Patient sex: M
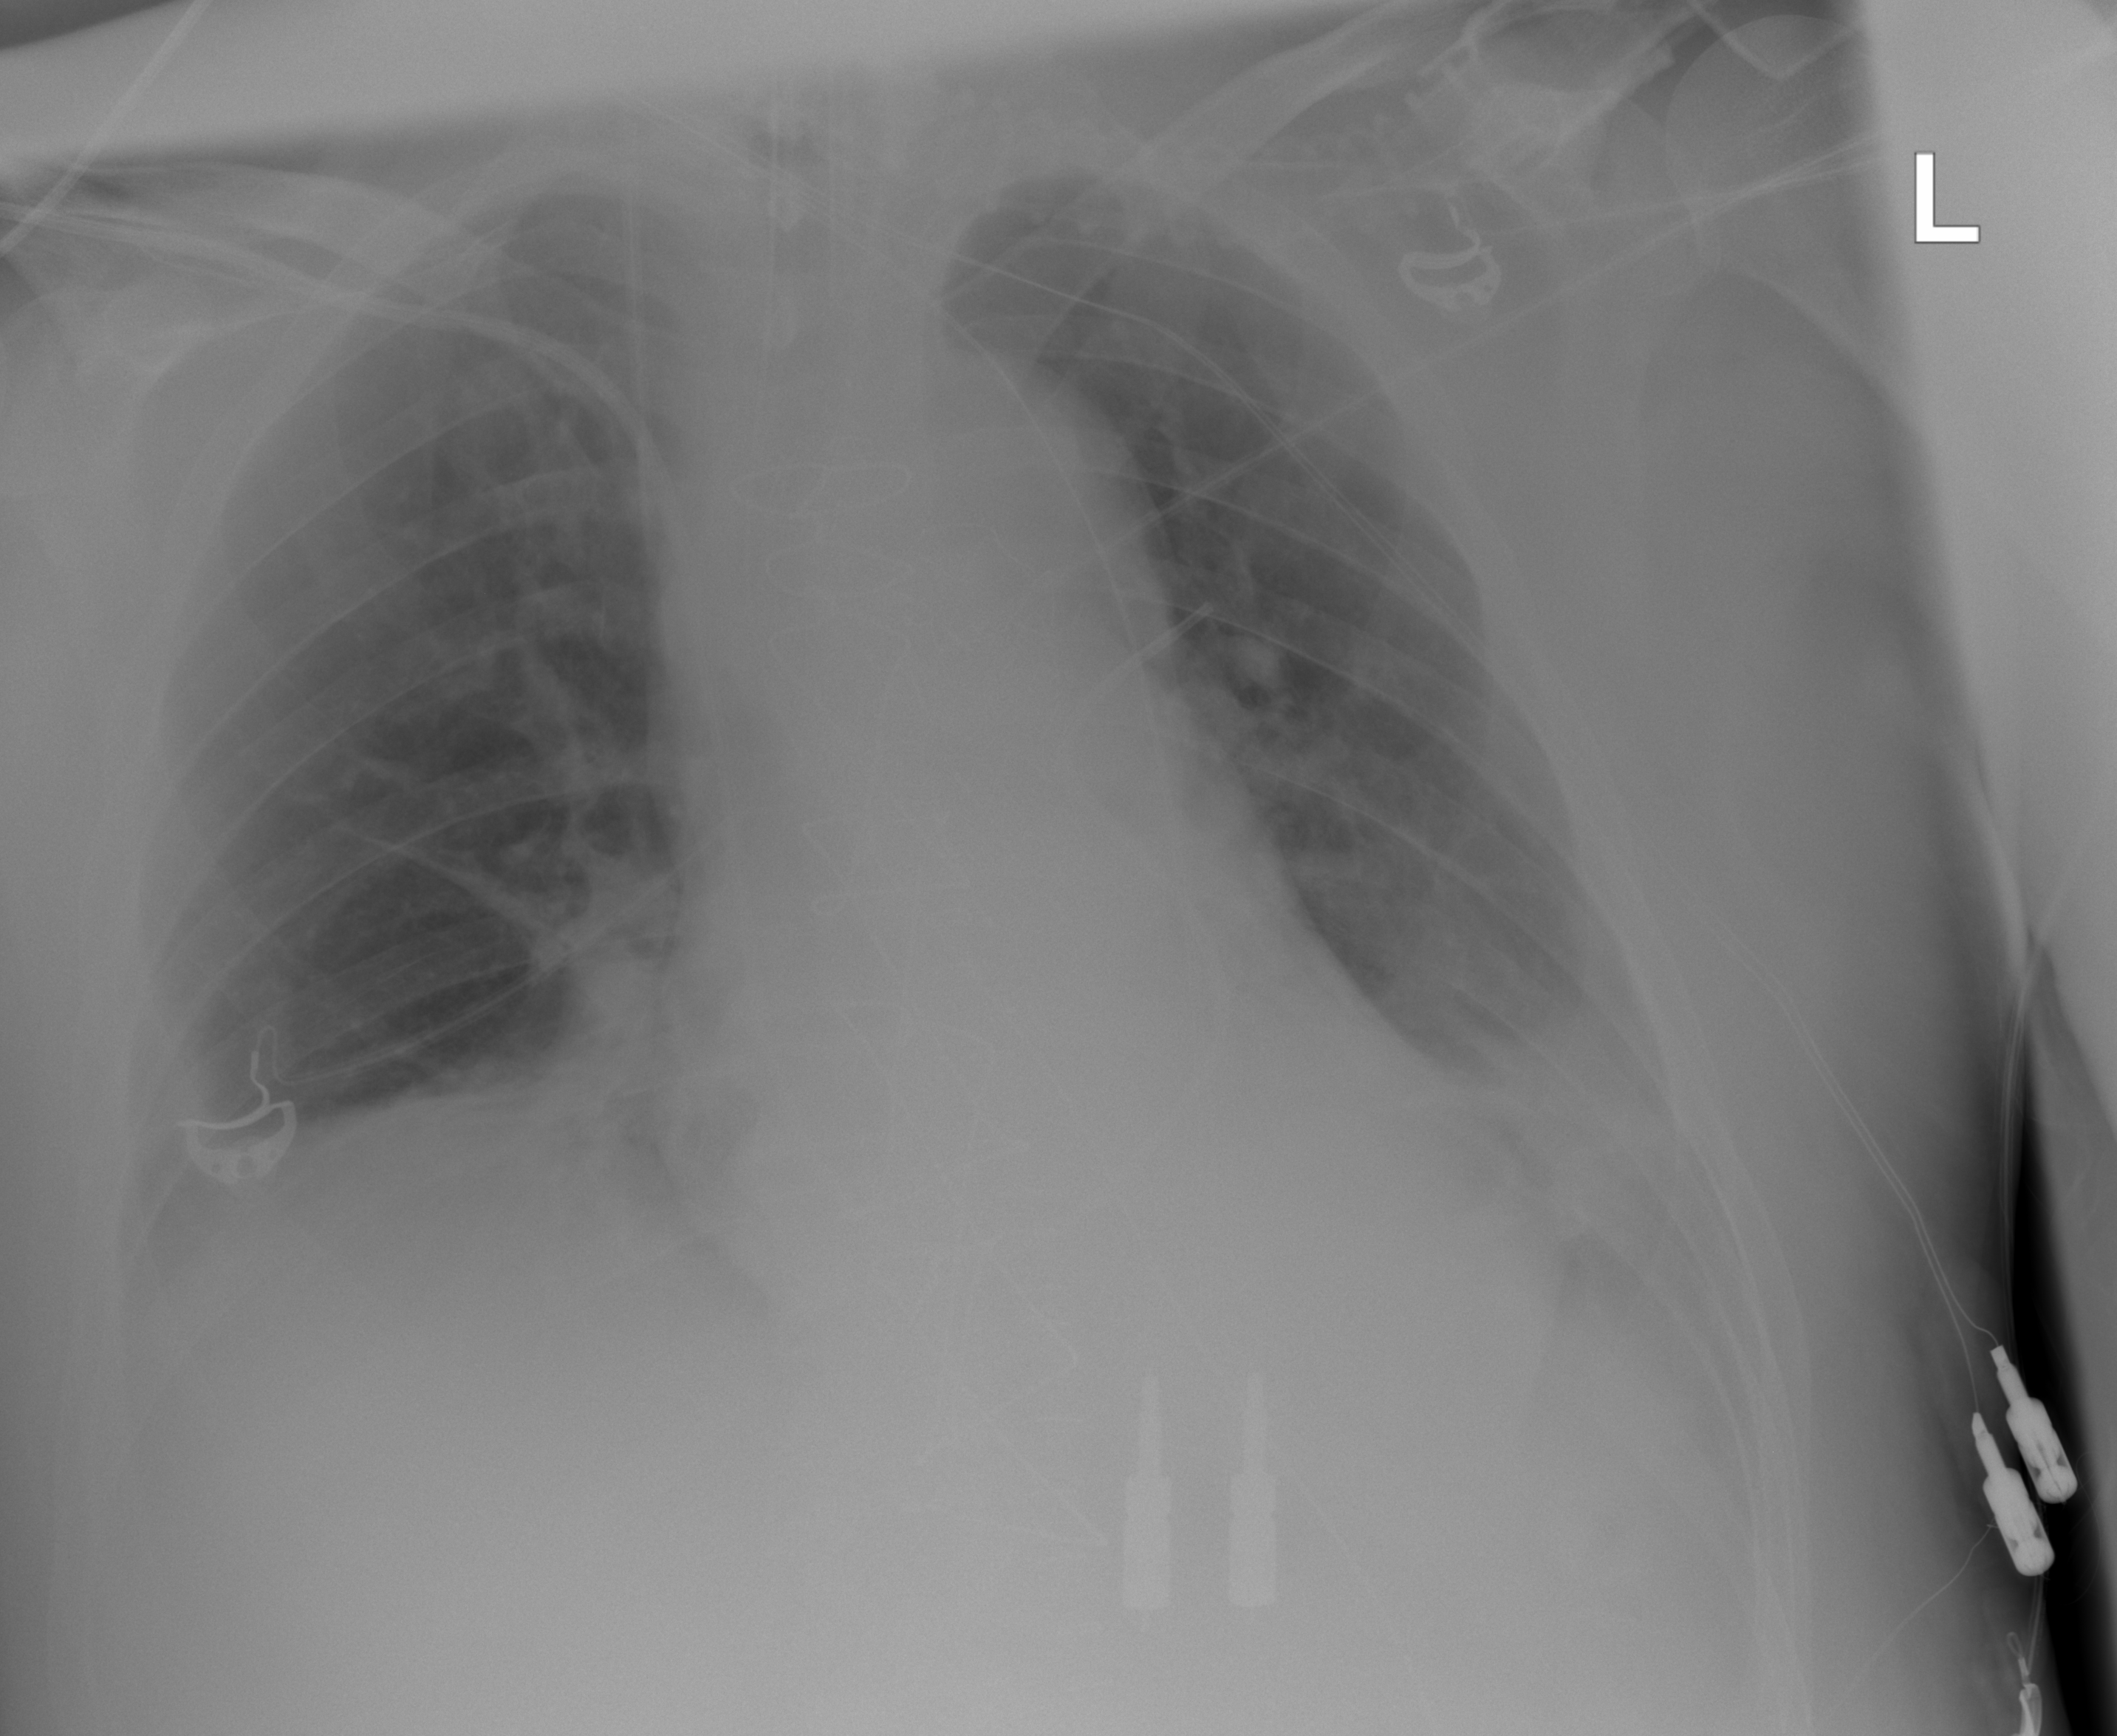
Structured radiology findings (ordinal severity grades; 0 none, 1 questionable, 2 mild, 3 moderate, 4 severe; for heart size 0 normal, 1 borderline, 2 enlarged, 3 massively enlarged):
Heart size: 0
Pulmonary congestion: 2
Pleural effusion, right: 2
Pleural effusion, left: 3
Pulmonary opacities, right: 0
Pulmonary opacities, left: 0
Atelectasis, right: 2
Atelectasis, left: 2